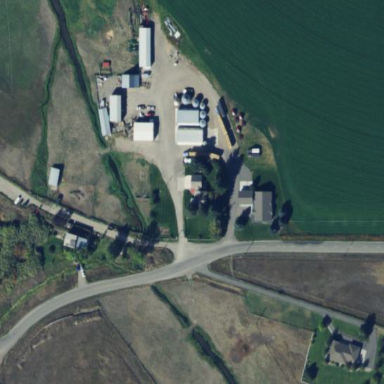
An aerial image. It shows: Farmyard area.